Interaction volume radius: 10 \u00c5
Interaction volume height: 20 \u00c5
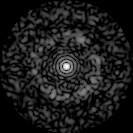
Disorder parameter: 0.821